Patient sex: M
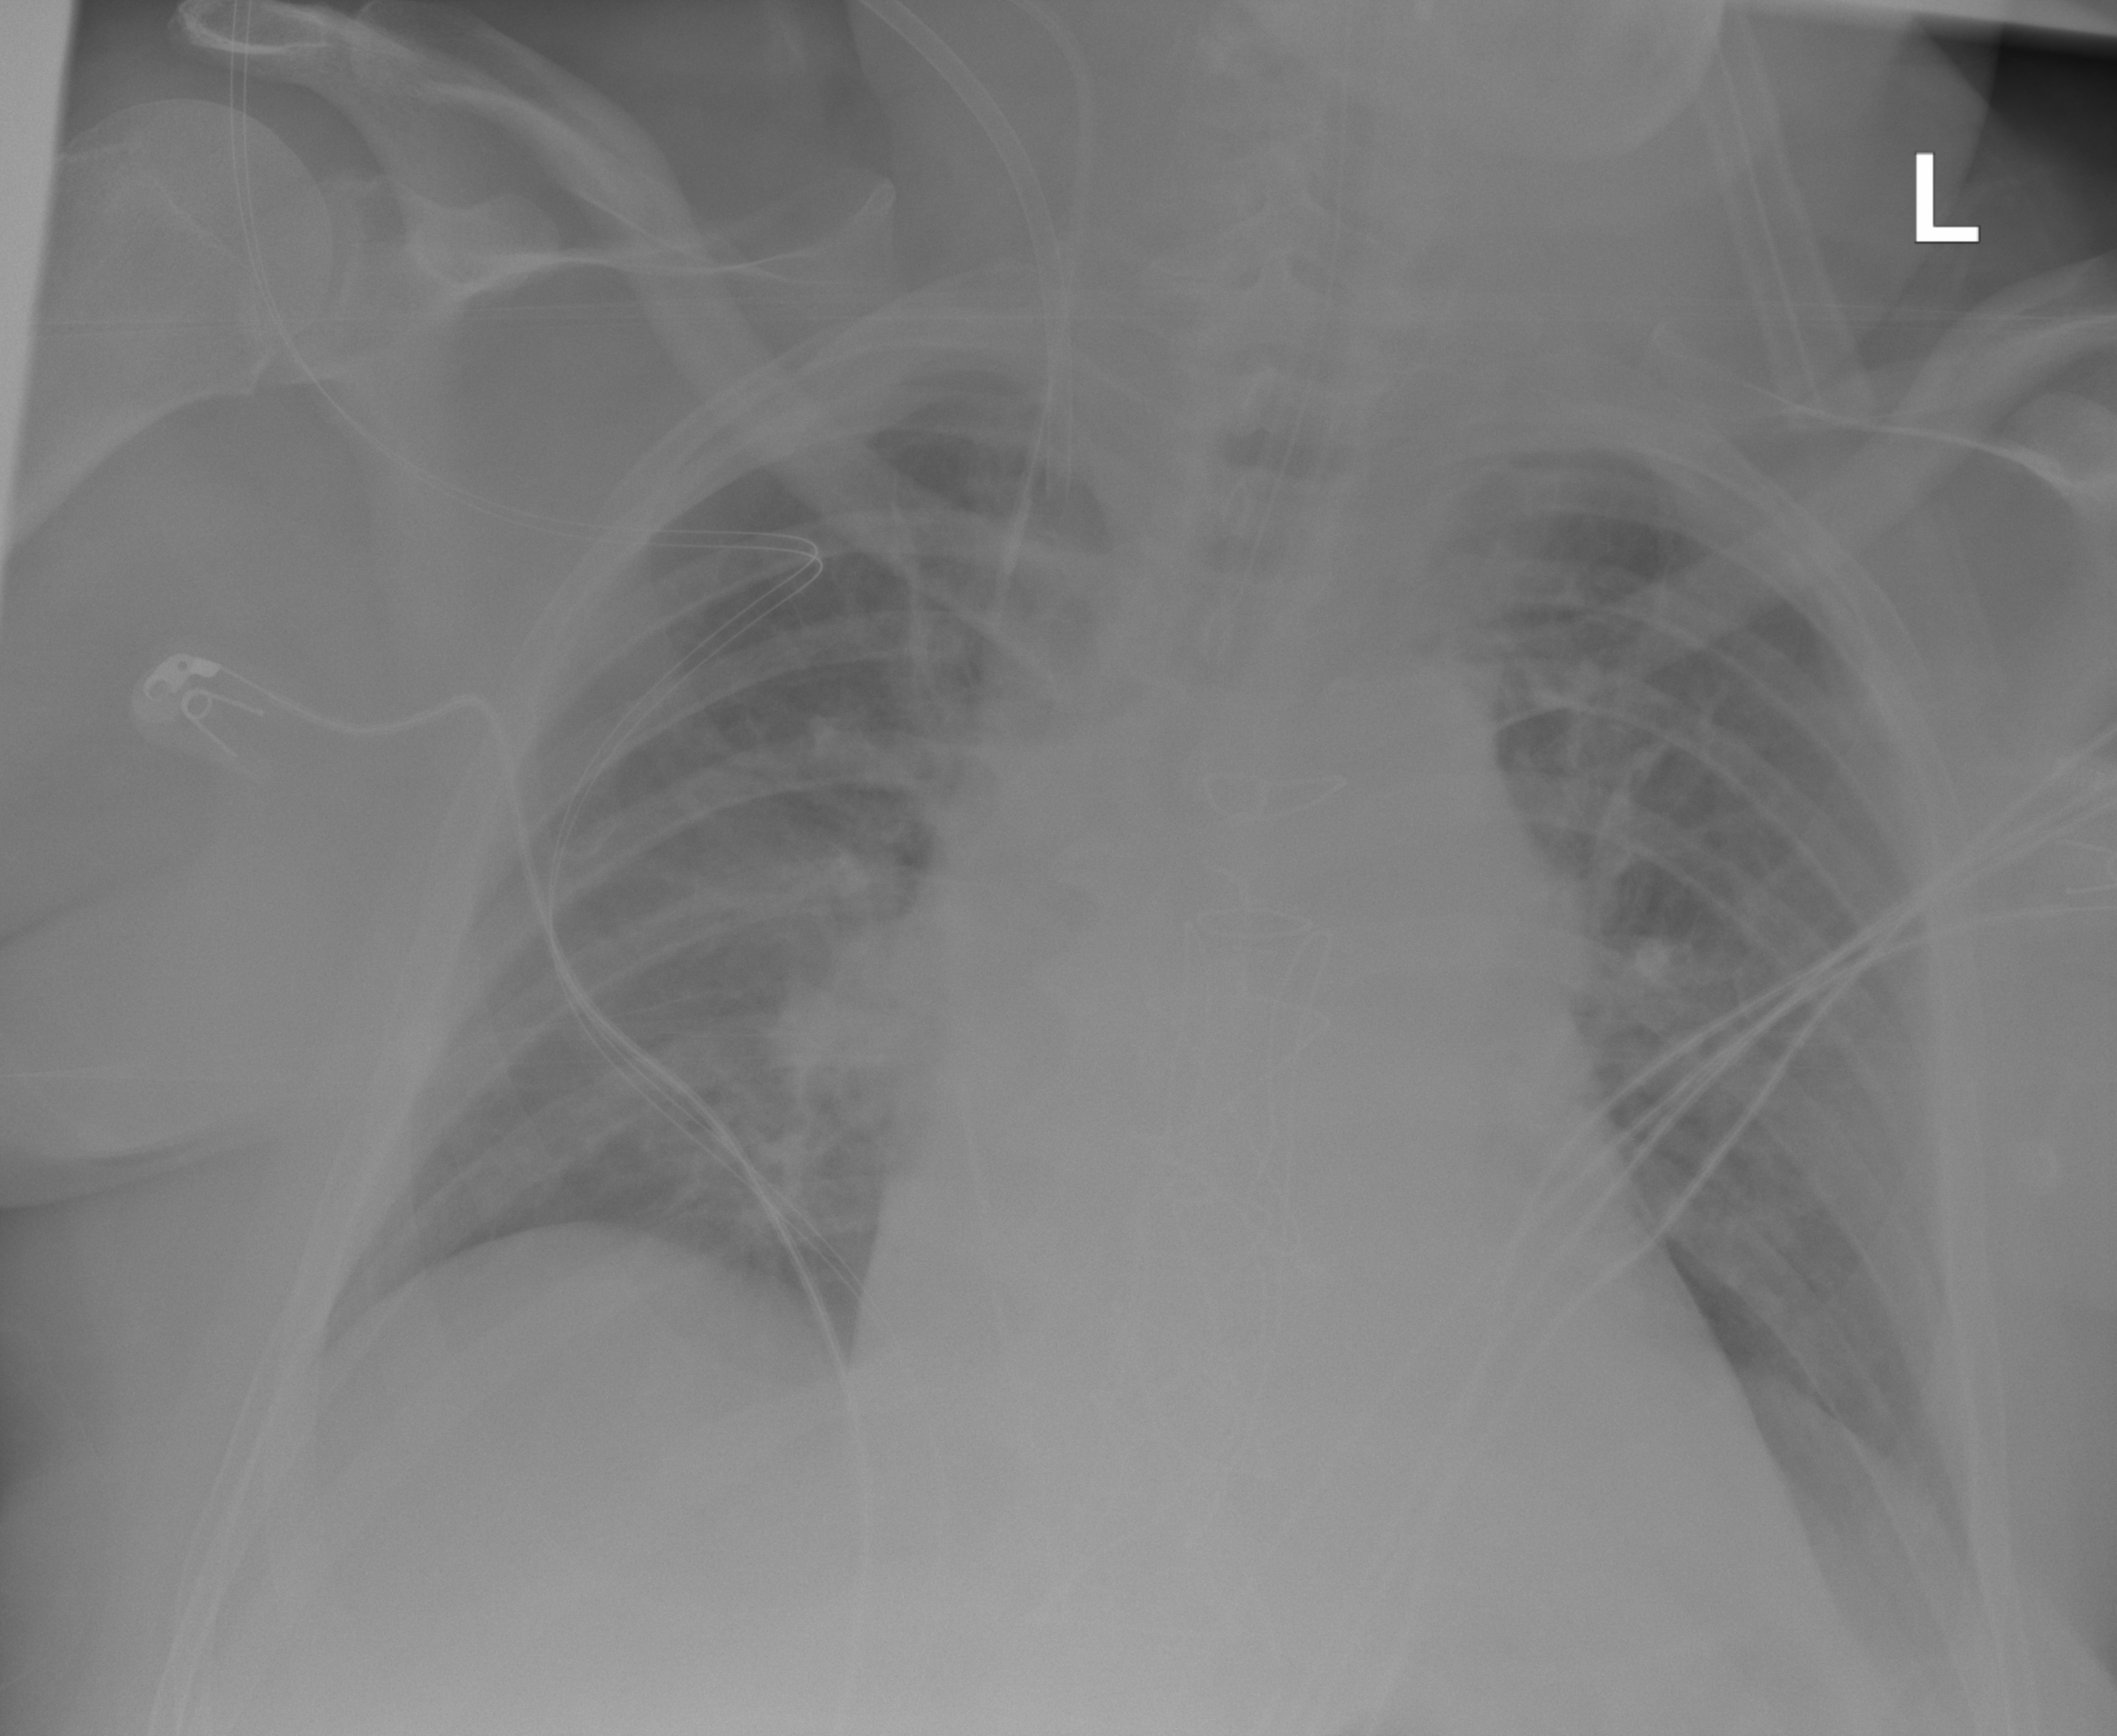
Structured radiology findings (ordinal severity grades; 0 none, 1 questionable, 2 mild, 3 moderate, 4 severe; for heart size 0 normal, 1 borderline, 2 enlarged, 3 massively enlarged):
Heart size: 2
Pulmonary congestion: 3
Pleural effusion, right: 0
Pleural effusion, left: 2
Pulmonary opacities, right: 2
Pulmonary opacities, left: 2
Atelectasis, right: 0
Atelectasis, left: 2